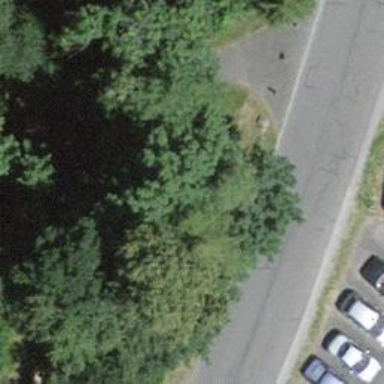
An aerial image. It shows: Bollard barrier.